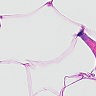
Metastatic tissue present: no